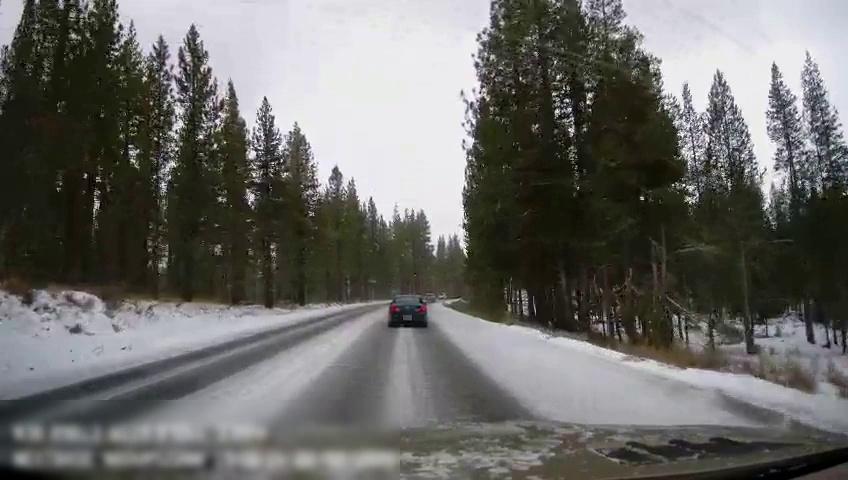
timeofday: Day
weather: Snowy
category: Drivable Space
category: Vehicles | Car
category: Vehicles | Car